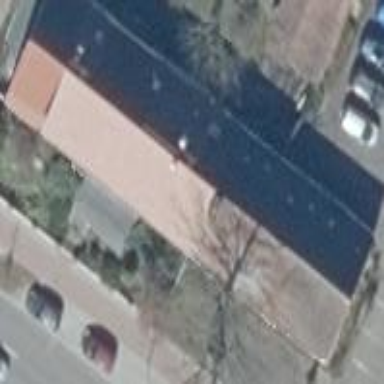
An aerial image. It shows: Gabled building.